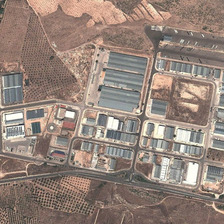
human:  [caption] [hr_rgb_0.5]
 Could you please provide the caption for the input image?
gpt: many buildings and some bareland with green trees are in an industrial area .

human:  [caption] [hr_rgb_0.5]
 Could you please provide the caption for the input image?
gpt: many buildings and some bareland with green trees are in an industrial area .

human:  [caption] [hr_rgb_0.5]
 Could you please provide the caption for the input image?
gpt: many buildings and some bareland with green trees are in an industrial area .

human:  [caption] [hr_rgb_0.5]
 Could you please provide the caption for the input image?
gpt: many buildings and some bareland with green trees are in an industrial area .

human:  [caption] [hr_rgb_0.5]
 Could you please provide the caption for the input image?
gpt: many buildings and some bareland with green trees are in an industrial area .